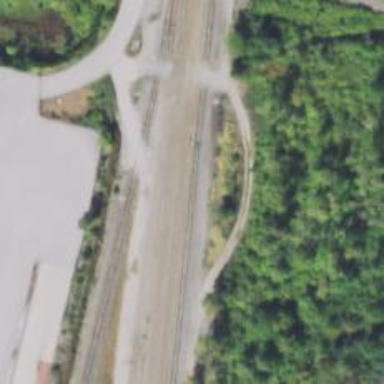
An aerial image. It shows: Abandoned railway.